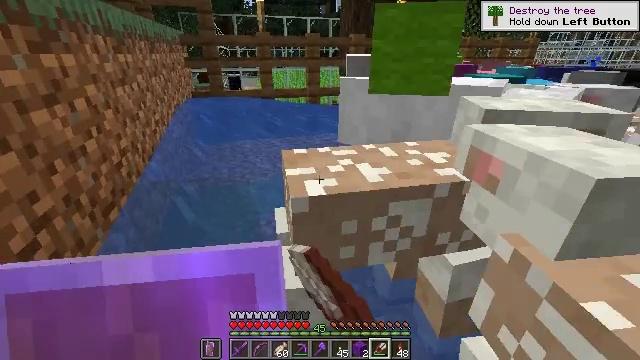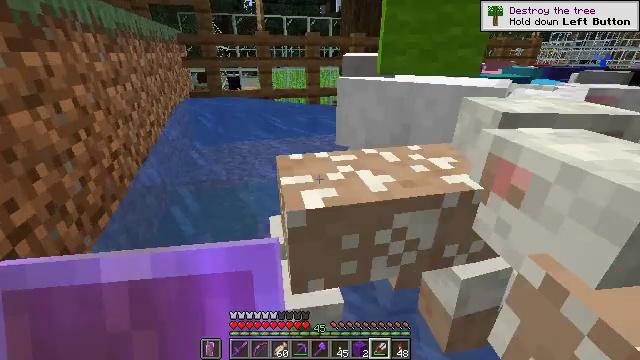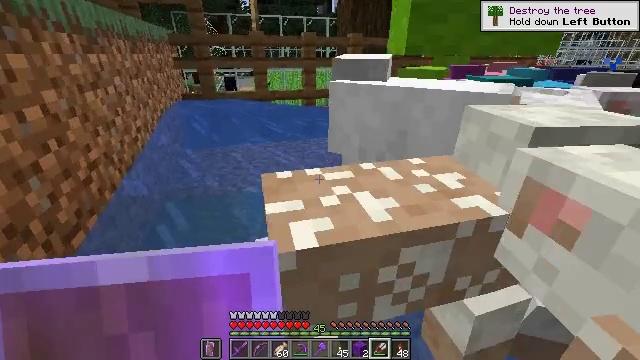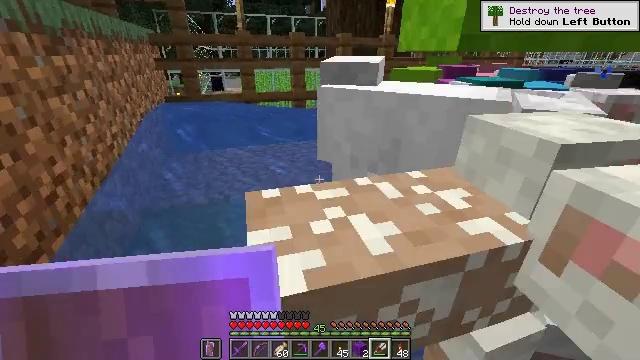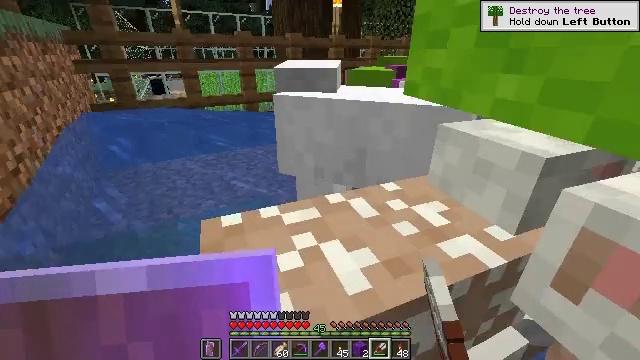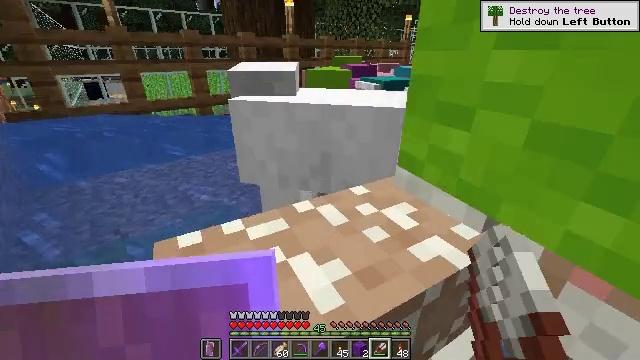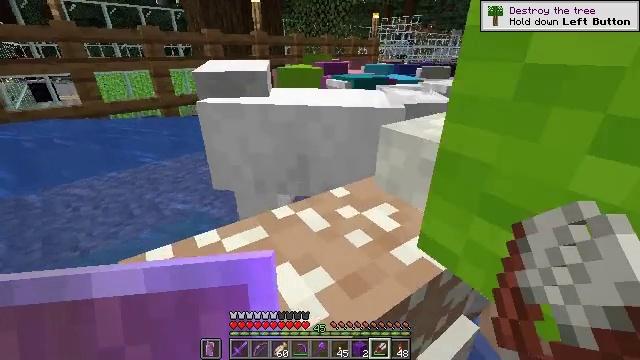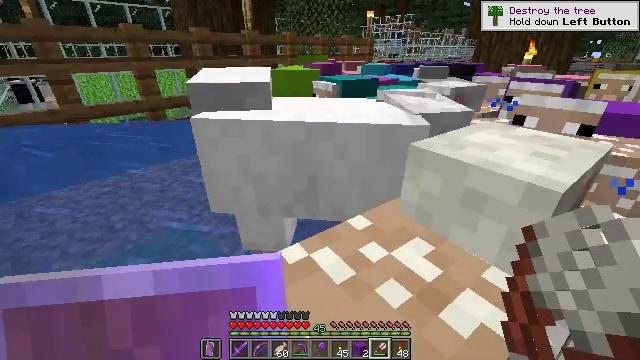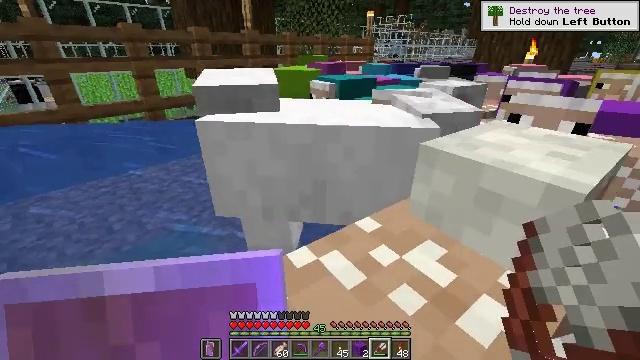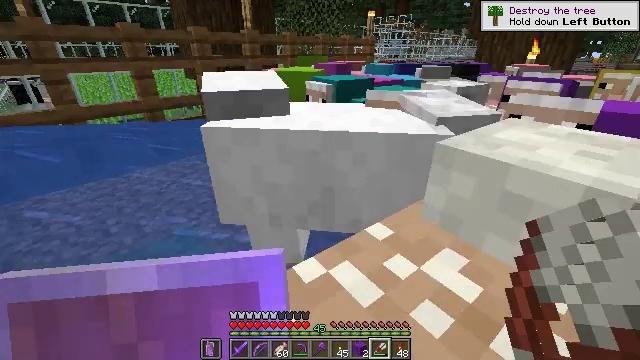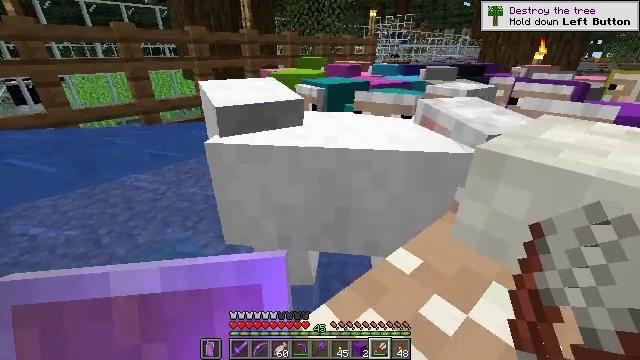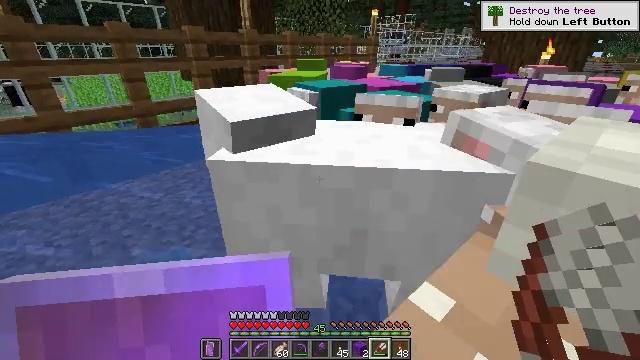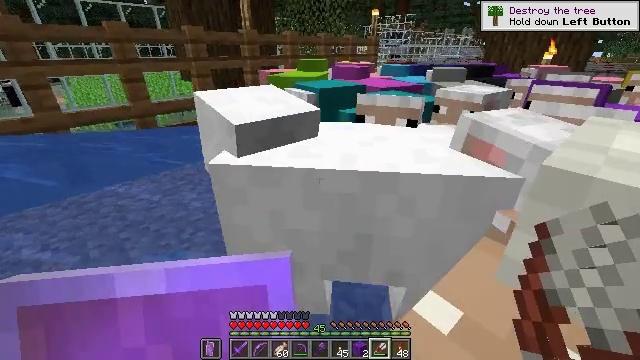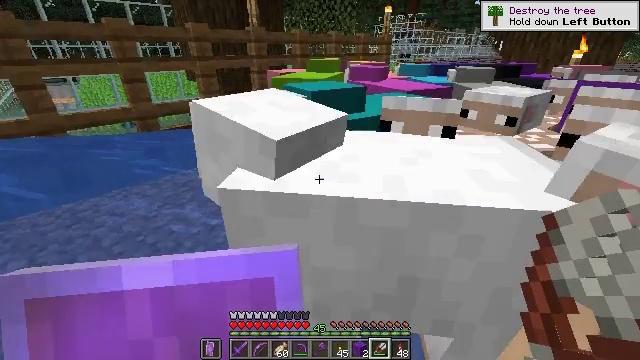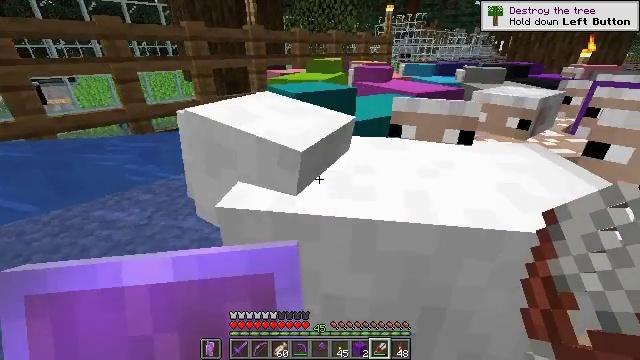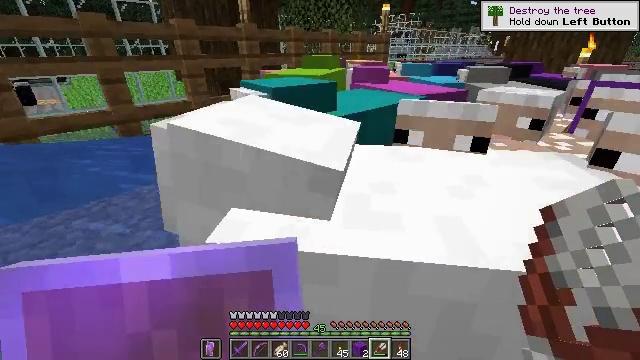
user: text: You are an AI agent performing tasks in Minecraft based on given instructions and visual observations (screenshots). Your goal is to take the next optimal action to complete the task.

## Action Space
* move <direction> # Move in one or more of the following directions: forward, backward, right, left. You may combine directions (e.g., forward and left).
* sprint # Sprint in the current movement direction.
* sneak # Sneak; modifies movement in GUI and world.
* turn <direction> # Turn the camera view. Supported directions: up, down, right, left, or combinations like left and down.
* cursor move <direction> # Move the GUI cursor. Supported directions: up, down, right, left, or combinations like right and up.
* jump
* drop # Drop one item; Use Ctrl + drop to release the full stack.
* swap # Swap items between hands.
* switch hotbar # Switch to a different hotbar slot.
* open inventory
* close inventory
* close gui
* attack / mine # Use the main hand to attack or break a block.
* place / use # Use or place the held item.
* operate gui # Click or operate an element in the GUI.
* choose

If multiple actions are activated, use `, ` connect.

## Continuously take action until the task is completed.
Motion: motion action
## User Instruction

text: Mine the light blue shulker box.
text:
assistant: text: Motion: move forward, use / place
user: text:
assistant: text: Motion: move forward
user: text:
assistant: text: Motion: move forward, turn right, use / place
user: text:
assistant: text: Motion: move forward, turn right, use / place
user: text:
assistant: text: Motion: move forward, turn right
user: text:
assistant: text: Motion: move forward, turn right
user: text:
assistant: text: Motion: move forward, turn right, use / place
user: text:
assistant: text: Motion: use / place
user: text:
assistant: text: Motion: move forward, use / place
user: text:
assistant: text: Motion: move forward
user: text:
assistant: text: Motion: move forward, use / place
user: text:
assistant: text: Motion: move forward, use / place
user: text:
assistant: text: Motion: move forward, turn left, use / place
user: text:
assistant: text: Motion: no_op
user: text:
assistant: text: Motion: no_op
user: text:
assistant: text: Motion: turn right, use / place
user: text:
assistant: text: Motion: turn right and down, use / place
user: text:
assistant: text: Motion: turn right, use / place
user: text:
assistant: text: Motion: no_op
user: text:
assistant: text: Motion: use / place
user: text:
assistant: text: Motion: use / place
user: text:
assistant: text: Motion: turn right, use / place
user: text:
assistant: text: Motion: turn right
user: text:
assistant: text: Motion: use / place
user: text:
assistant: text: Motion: use / place
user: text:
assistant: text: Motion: turn left, use / place
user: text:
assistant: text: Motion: turn left and down, use / place
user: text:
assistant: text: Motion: turn left
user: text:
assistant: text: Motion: turn left and down, use / place
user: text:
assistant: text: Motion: use / place